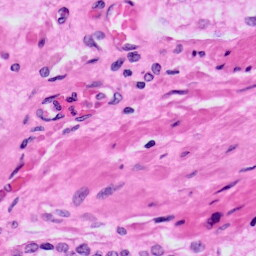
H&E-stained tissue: Prostate